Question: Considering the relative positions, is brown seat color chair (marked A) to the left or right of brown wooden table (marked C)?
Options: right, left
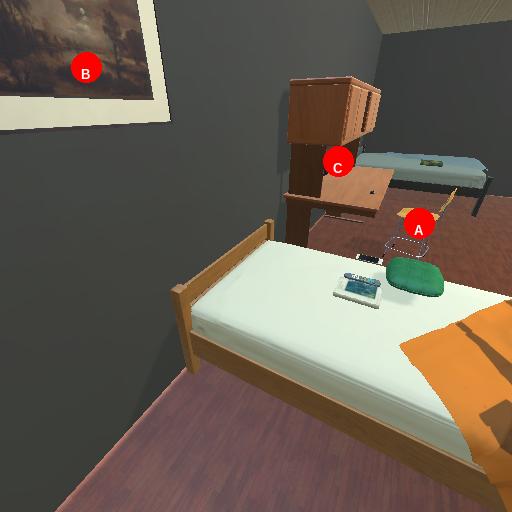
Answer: right